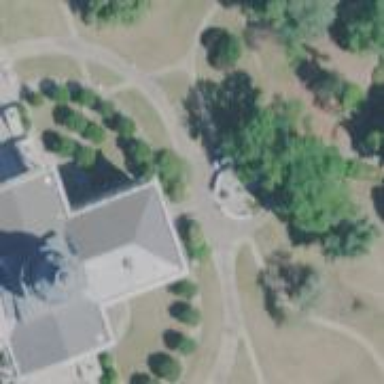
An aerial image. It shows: Historic monument.